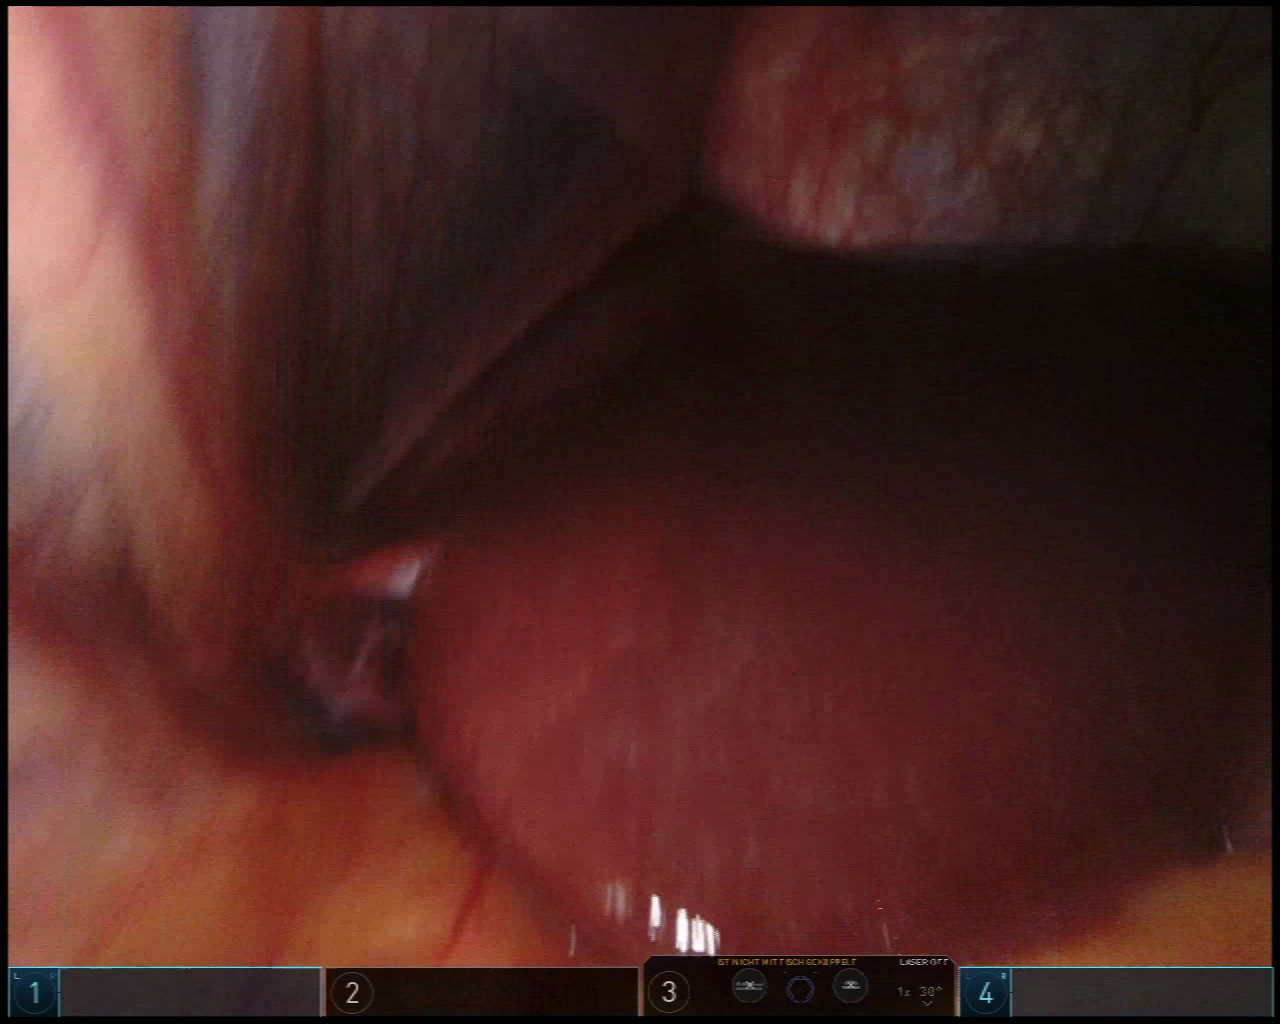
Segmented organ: liver
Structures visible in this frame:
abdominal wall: yes
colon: no
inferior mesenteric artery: no
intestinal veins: no
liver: yes
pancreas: no
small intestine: no
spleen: no
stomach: no
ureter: no
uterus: no
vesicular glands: no